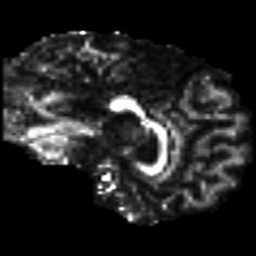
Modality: FA
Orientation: sagittal
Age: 48
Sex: male
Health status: ill
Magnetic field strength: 3 T
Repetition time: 9 s
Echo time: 0.093 s